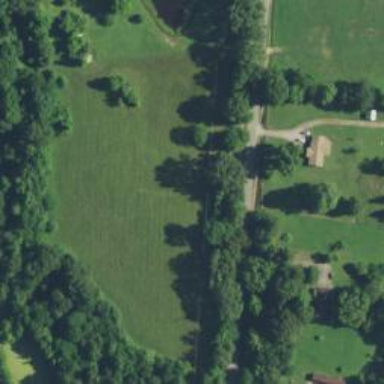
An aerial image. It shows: Driveway leading to service road.